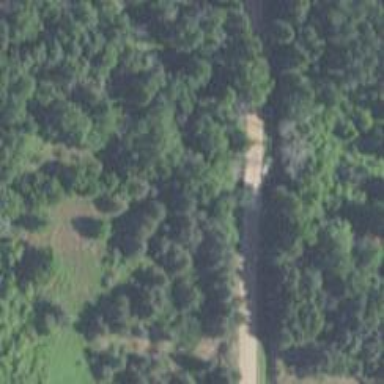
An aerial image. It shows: Unclassified road with bridge.